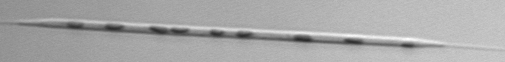
Label: Rhizosolenia